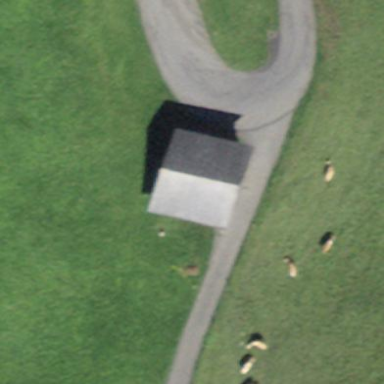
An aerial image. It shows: Rural barn.